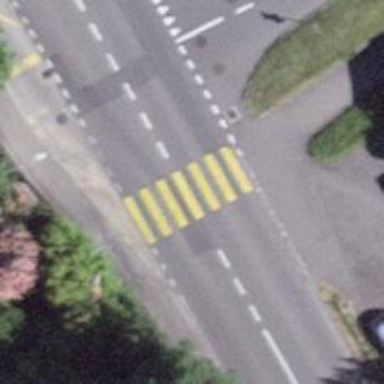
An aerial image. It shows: Secondary road with asphalt surface.